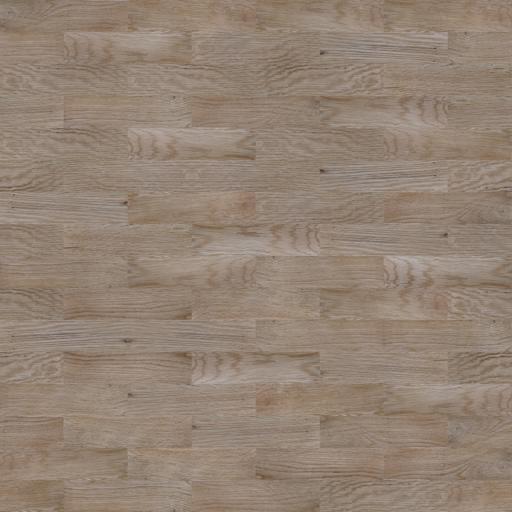
Tags: clean lime smooth wood wooden